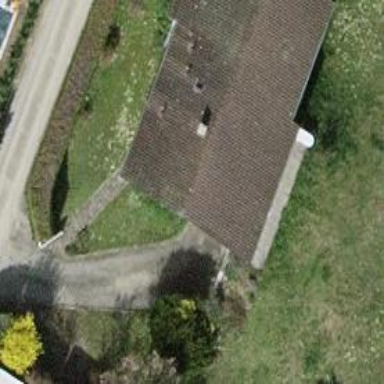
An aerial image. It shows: Simple house.